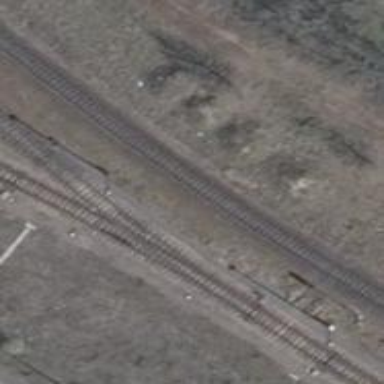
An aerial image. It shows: Railway switch.